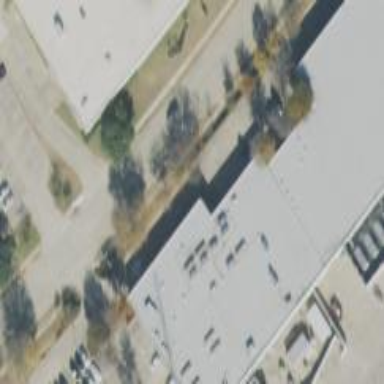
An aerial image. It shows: Commercial building.